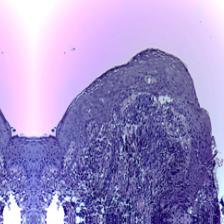
Diagnosis: OSCC